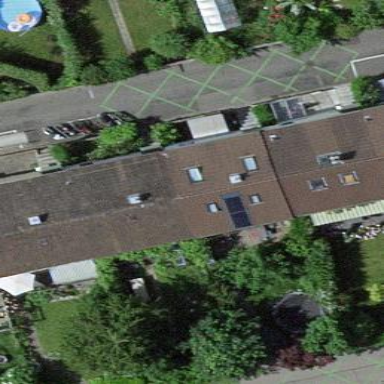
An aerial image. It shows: Terrace building.